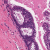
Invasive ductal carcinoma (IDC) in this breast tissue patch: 0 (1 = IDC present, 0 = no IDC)